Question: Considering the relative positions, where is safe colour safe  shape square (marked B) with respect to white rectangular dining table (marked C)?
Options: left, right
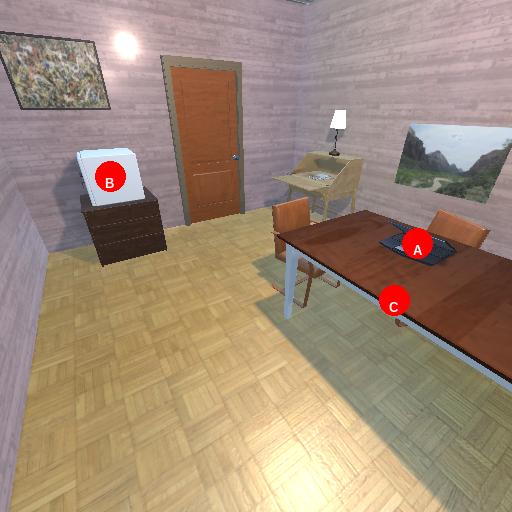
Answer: left